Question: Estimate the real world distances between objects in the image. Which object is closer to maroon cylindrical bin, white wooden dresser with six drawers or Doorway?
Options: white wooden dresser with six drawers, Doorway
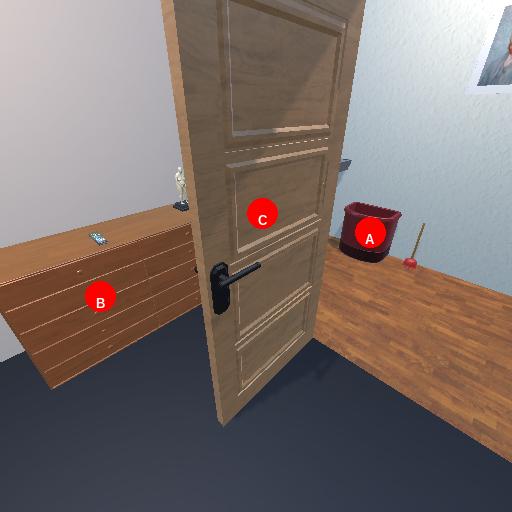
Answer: white wooden dresser with six drawers